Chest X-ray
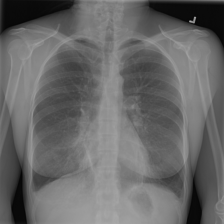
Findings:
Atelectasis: negative
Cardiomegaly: negative
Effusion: negative
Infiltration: negative
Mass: negative
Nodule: negative
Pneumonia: negative
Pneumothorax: negative
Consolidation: negative
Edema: negative
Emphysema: negative
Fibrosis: negative
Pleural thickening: negative
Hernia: negative